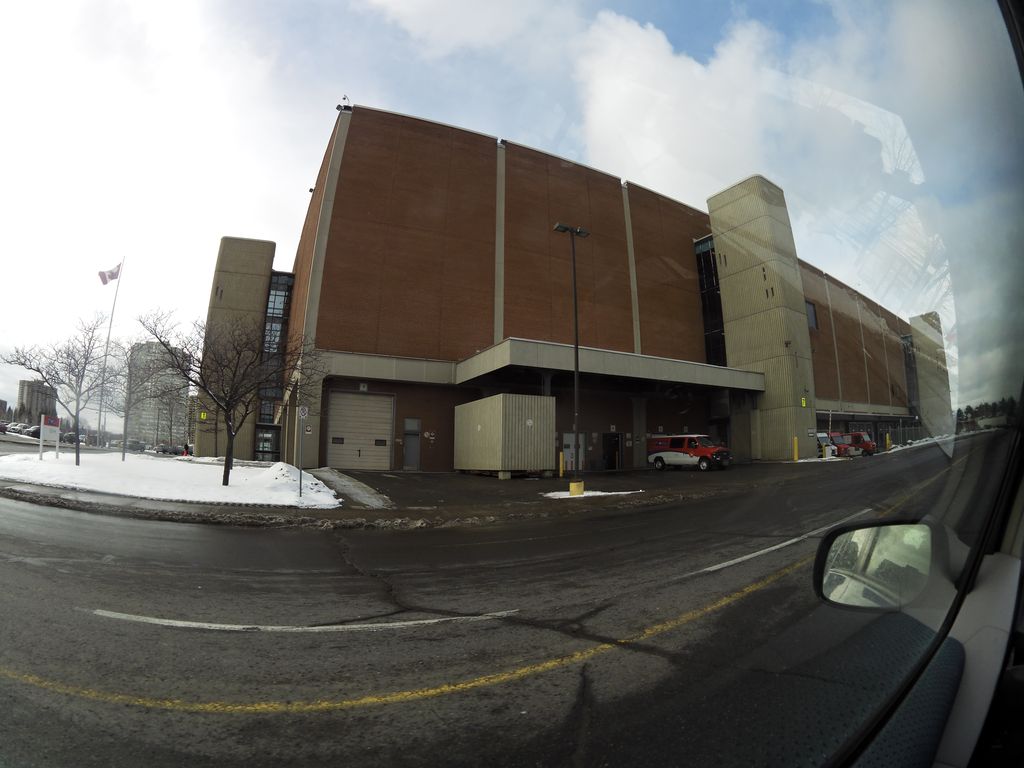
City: ottawa-gatineau